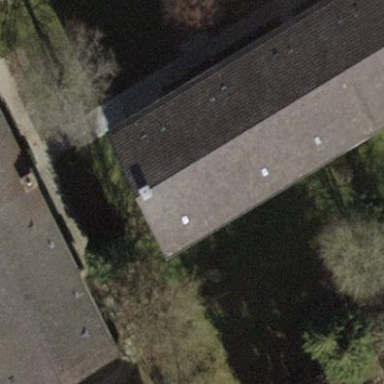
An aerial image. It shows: Pitched roof building.